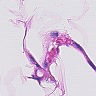
Metastatic tissue present: no